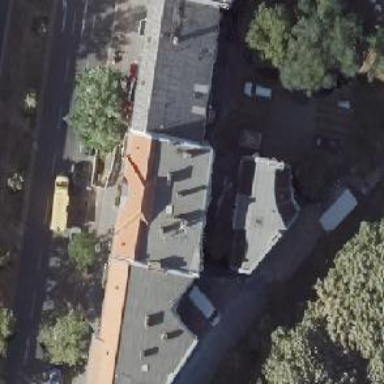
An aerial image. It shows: Unique apartment building with double saltbox roof shape.